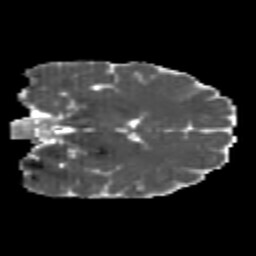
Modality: MD
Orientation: coronal
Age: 21
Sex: male
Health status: healthy
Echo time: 0.074 s